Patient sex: F
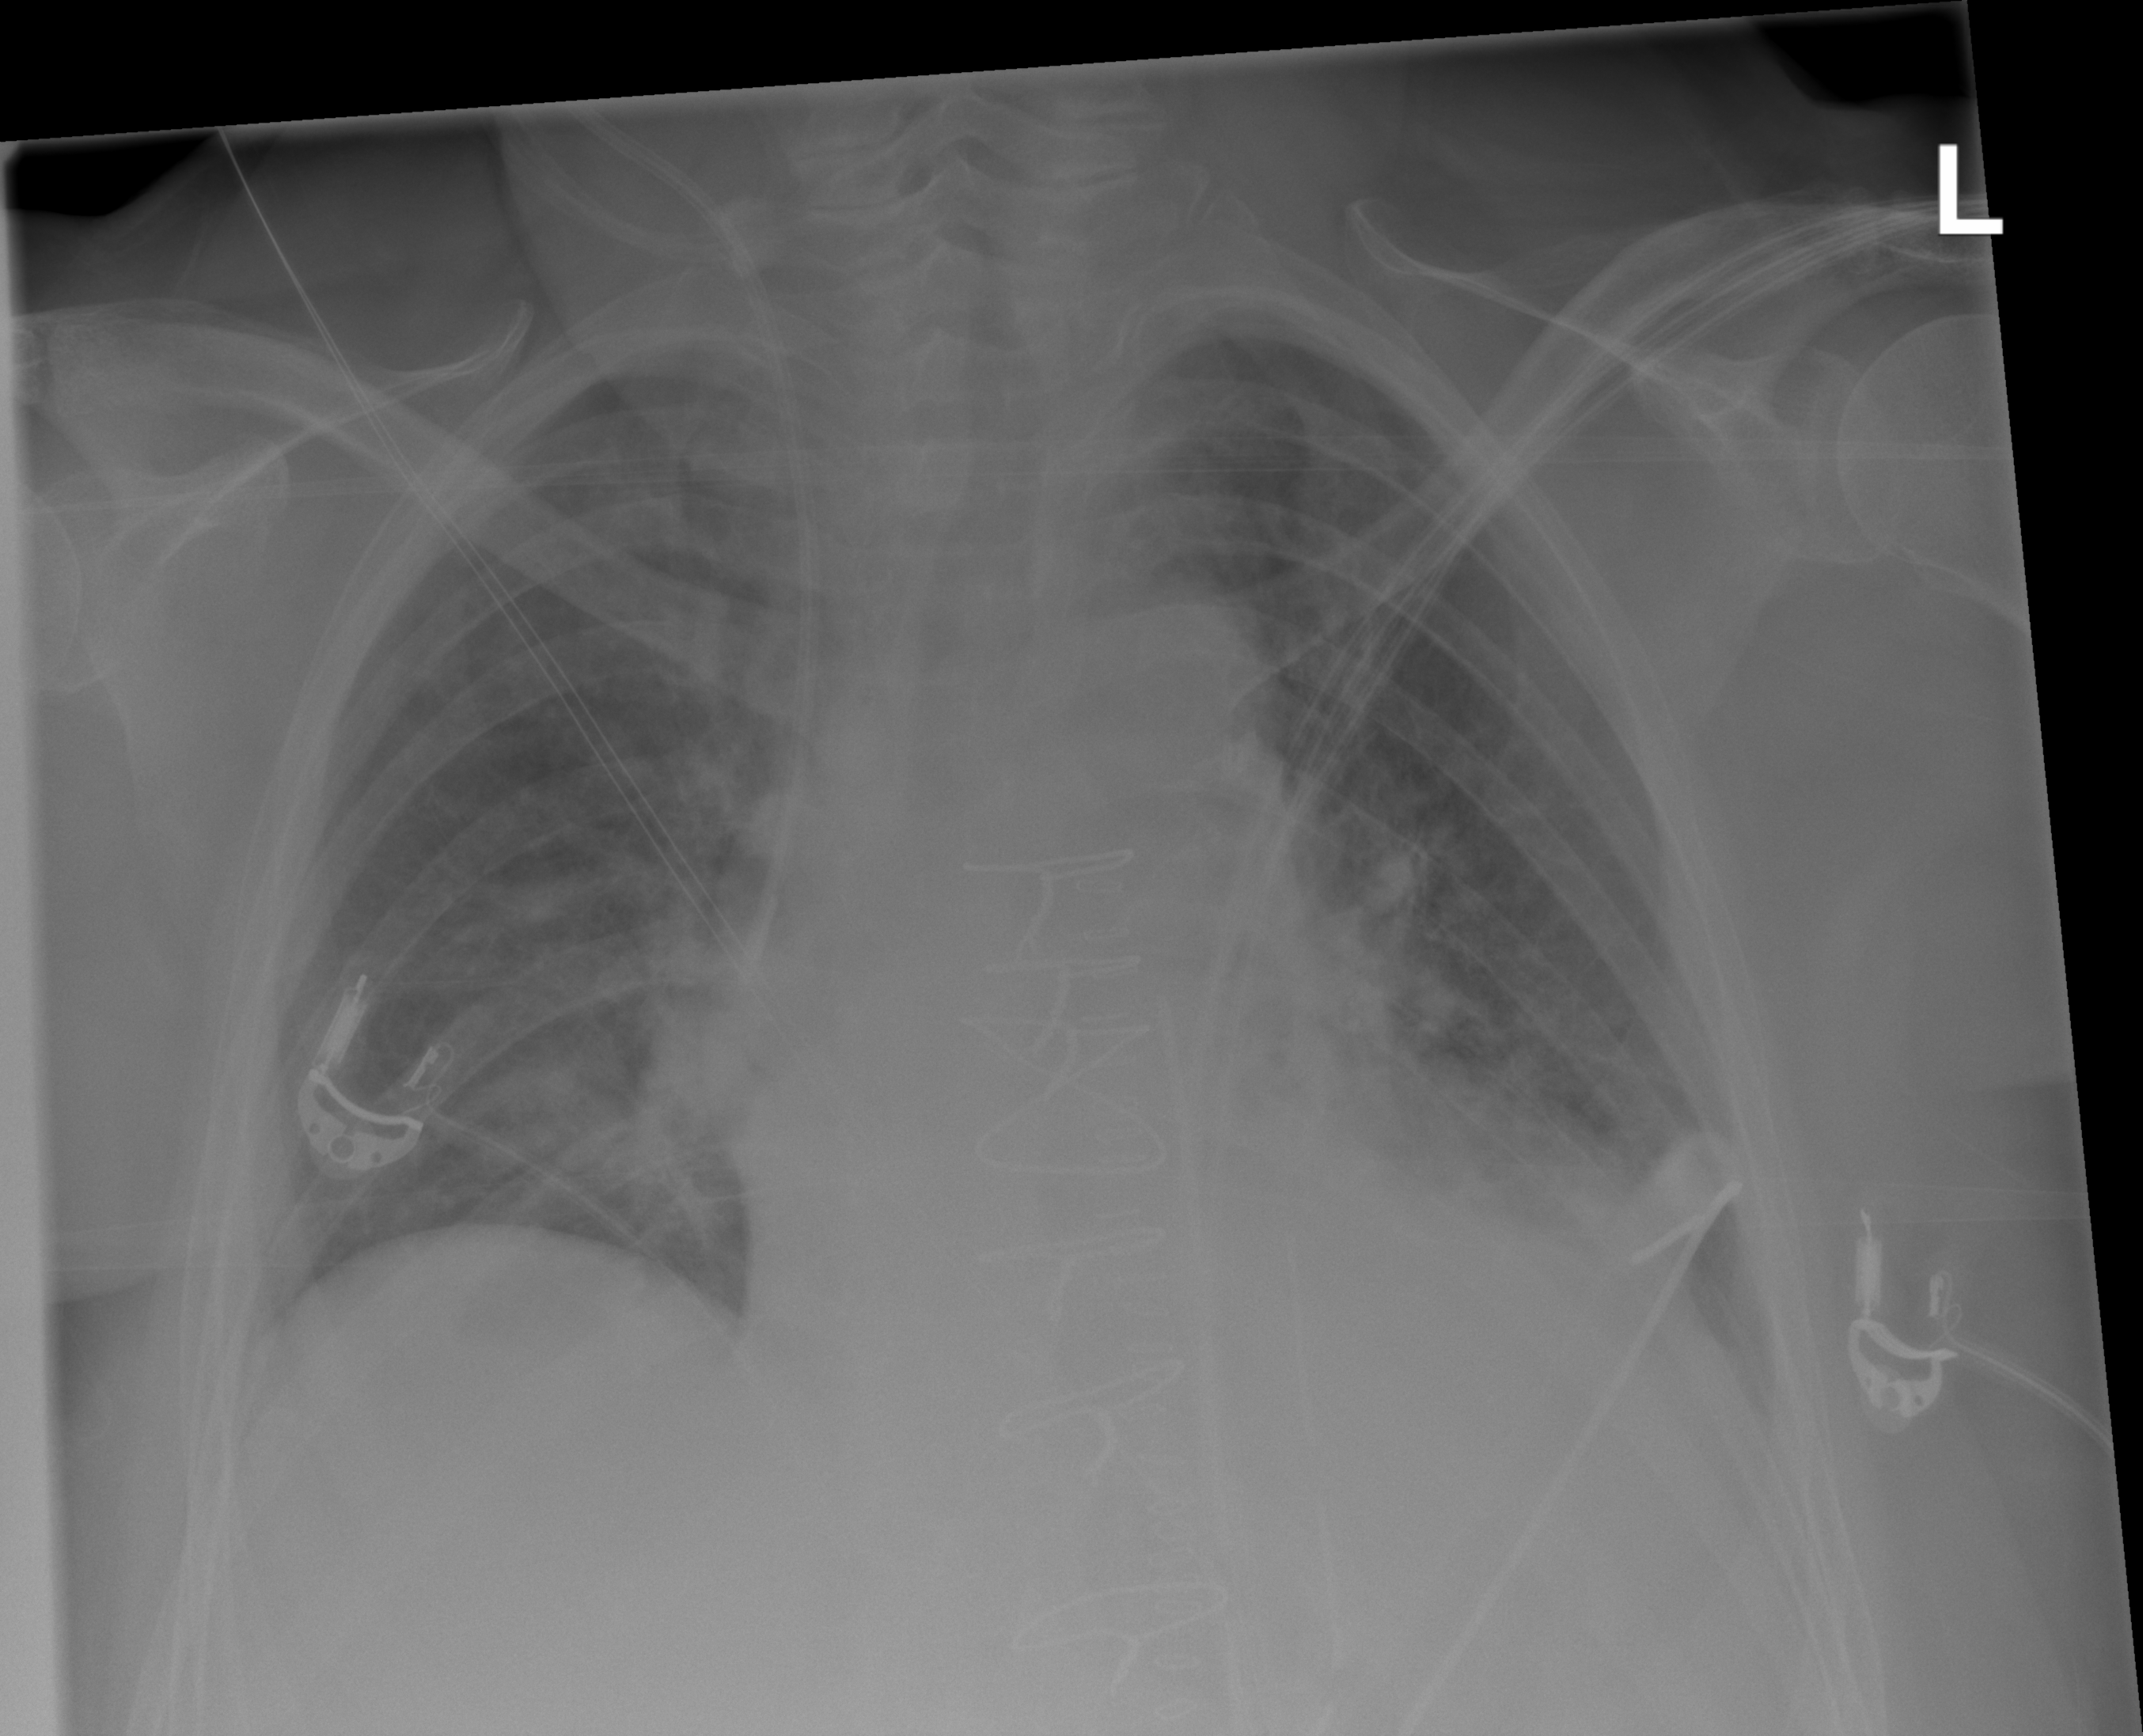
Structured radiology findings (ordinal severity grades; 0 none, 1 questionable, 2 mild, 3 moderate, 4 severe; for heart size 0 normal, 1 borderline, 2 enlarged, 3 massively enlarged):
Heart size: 2
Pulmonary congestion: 0
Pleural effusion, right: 0
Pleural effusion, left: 2
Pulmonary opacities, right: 2
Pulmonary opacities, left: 2
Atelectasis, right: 0
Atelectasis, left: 2